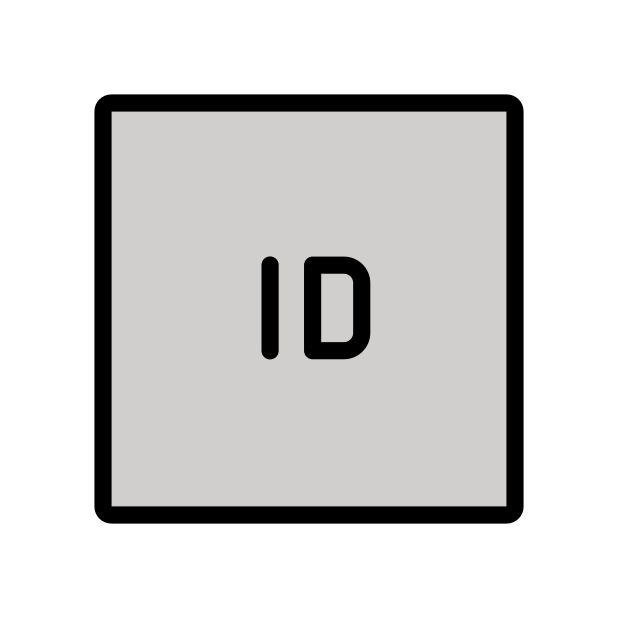
Emoji: 🆔
Name: squared id
Unicode: 0x1f194